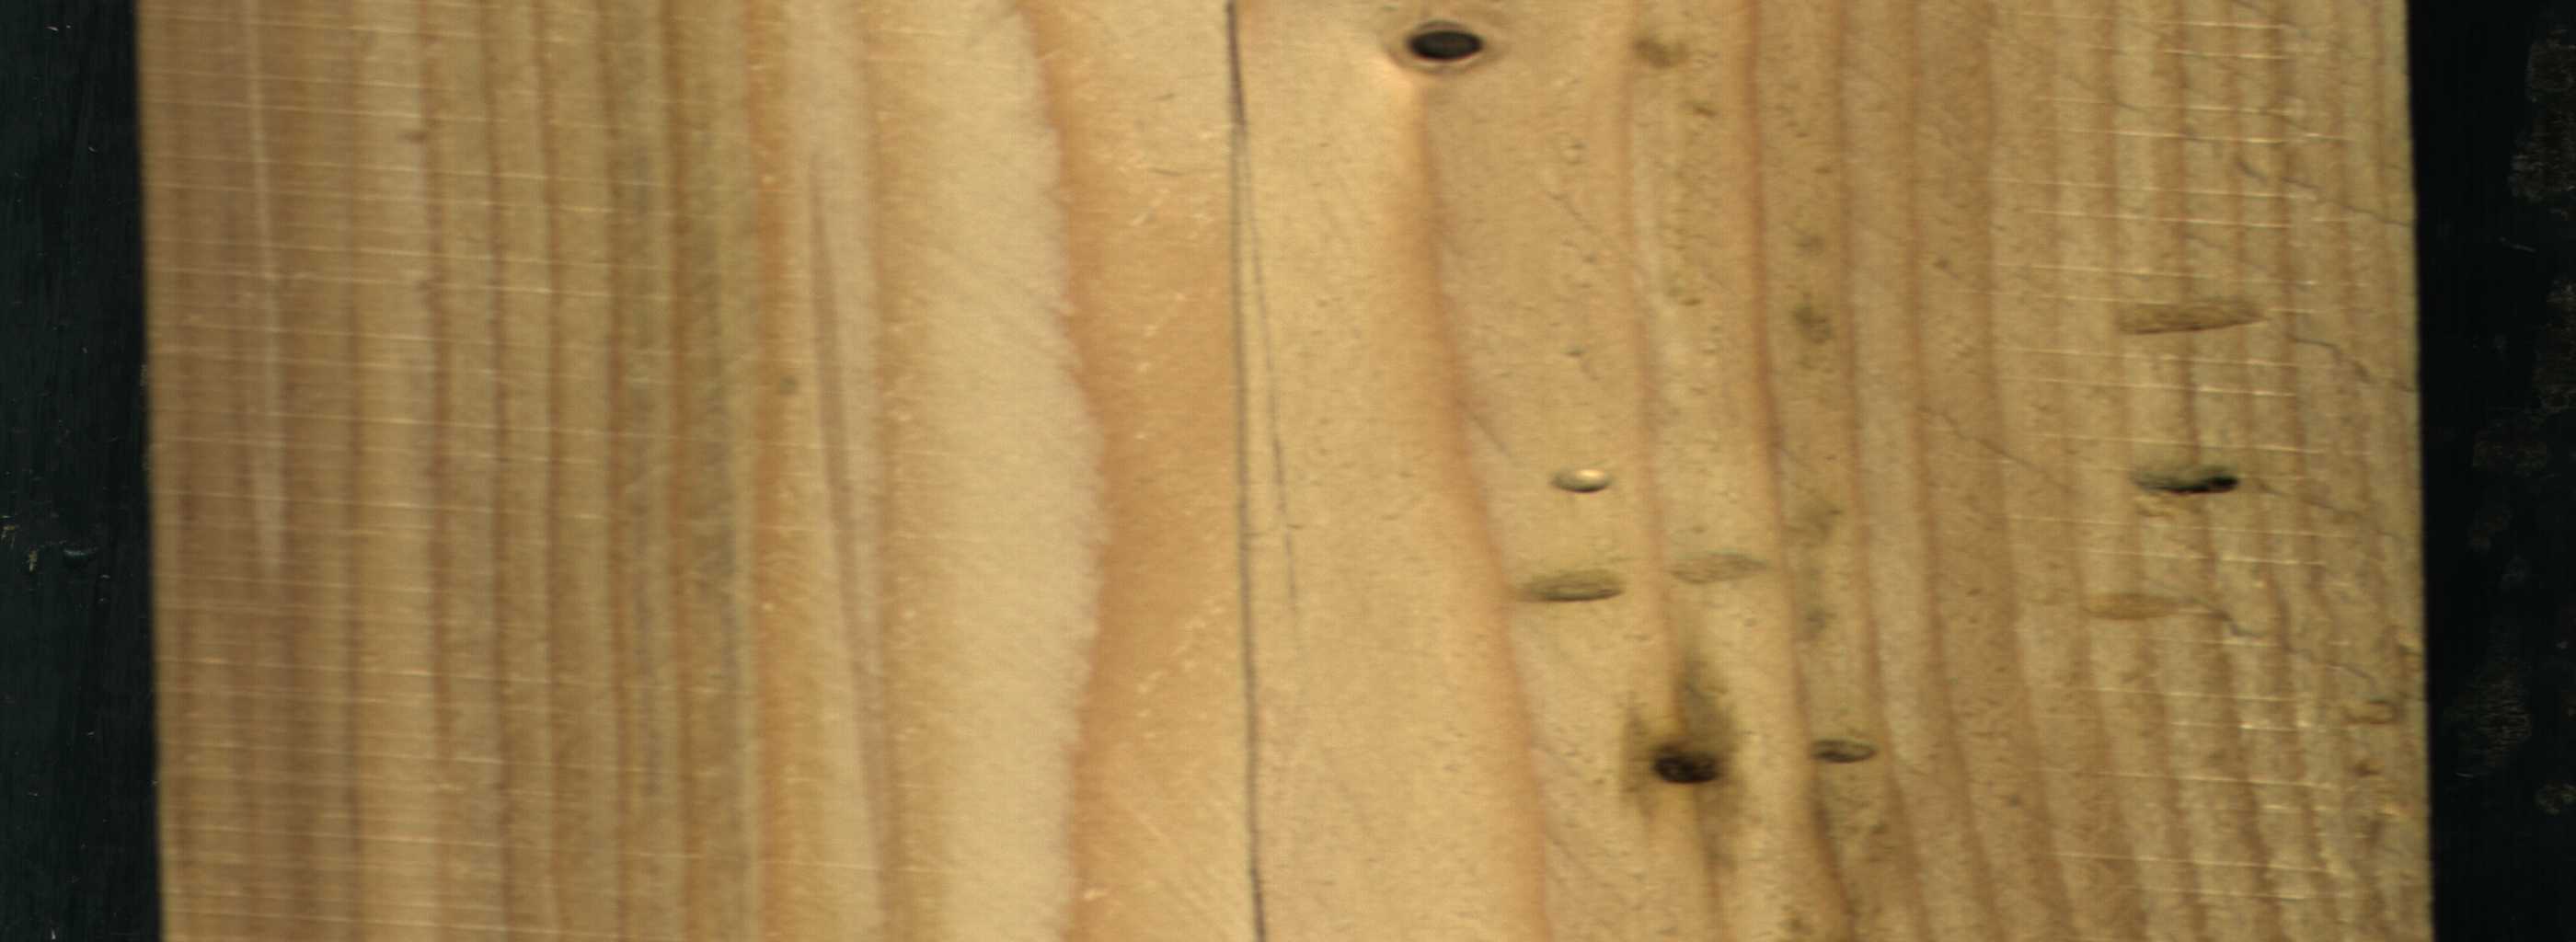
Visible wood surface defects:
Crack
Dead_Knot
Dead_Knot
Dead_Knot